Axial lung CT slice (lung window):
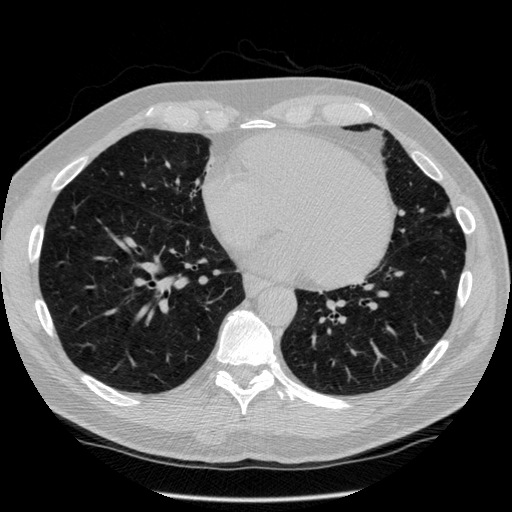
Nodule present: no